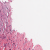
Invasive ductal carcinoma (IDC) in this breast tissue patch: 1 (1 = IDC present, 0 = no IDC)